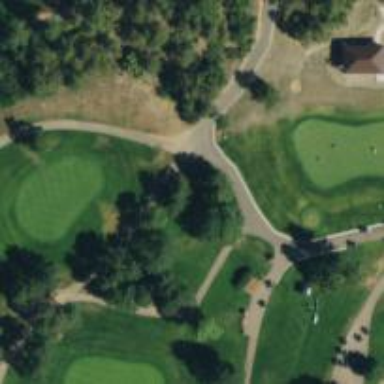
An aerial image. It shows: Footway that doubles as golf path.